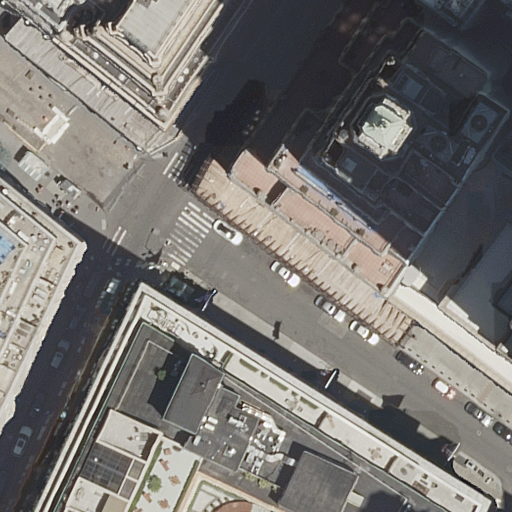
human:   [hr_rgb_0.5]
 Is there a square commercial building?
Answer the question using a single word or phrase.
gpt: no

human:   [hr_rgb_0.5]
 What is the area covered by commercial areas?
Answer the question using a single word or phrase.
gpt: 0m2

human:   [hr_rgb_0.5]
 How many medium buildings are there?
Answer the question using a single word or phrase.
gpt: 1

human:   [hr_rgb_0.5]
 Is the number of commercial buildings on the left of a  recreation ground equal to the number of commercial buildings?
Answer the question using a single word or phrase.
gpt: yes

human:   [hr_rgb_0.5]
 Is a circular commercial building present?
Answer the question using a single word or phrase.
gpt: no

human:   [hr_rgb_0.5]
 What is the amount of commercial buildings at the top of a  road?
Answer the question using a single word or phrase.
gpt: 0

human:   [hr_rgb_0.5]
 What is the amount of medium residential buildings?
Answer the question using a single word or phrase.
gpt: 1

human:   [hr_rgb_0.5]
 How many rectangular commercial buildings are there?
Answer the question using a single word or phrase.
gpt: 0

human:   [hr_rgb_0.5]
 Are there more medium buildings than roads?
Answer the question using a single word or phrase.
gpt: no

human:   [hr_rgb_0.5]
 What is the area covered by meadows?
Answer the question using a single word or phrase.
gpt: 0m2

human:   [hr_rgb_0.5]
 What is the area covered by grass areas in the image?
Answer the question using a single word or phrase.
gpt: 0m2

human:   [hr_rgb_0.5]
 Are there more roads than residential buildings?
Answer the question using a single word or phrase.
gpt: no

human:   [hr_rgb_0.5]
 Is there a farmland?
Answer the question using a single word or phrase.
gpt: no

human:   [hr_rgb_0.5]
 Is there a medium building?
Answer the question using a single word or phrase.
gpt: yes

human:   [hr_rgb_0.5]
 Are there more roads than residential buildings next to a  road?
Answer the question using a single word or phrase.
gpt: no

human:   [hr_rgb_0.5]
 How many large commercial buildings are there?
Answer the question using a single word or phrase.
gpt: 0

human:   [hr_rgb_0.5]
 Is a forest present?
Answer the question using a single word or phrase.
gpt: no

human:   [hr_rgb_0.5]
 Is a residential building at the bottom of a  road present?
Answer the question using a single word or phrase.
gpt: yes

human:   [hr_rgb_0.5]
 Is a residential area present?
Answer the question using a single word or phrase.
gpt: no

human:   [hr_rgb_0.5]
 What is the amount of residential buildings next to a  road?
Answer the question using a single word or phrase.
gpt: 8

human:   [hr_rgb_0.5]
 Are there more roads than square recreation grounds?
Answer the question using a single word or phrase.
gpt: yes

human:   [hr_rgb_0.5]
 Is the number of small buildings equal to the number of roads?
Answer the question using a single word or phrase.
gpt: no

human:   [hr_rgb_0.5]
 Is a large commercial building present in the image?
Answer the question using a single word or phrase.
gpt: no

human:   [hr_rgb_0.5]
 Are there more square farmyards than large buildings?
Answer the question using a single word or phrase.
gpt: no

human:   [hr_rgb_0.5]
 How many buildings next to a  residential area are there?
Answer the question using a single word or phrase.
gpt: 0

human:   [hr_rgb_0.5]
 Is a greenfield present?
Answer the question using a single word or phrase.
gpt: no

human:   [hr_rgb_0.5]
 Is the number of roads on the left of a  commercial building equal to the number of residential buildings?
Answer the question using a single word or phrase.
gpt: no

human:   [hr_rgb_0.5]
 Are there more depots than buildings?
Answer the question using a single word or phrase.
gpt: no

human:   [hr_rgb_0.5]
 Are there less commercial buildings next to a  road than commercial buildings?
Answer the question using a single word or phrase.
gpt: no

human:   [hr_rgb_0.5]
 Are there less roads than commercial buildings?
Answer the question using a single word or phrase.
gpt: no

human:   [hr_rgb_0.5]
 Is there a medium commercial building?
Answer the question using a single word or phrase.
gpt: no

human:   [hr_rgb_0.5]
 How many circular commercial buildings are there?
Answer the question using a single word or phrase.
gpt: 0

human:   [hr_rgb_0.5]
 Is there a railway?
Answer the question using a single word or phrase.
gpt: no

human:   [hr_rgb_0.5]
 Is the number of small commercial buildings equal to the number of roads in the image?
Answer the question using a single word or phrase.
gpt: no

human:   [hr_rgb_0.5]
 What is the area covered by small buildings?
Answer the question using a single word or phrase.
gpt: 143m2

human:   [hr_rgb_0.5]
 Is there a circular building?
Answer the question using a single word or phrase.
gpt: no